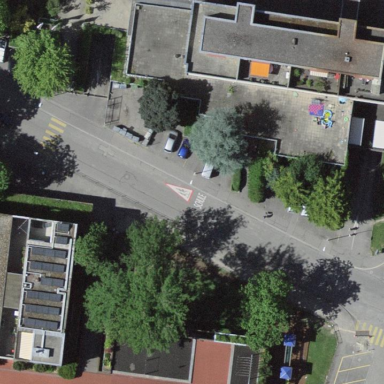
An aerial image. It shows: Parking available on the street side.